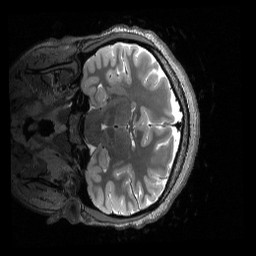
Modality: T2w
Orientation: coronal
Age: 18
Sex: female
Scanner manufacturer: siemens
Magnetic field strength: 3 T
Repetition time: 3.2 s
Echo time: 0.565 s